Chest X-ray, AP view. Patient: 43 years old, sex M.
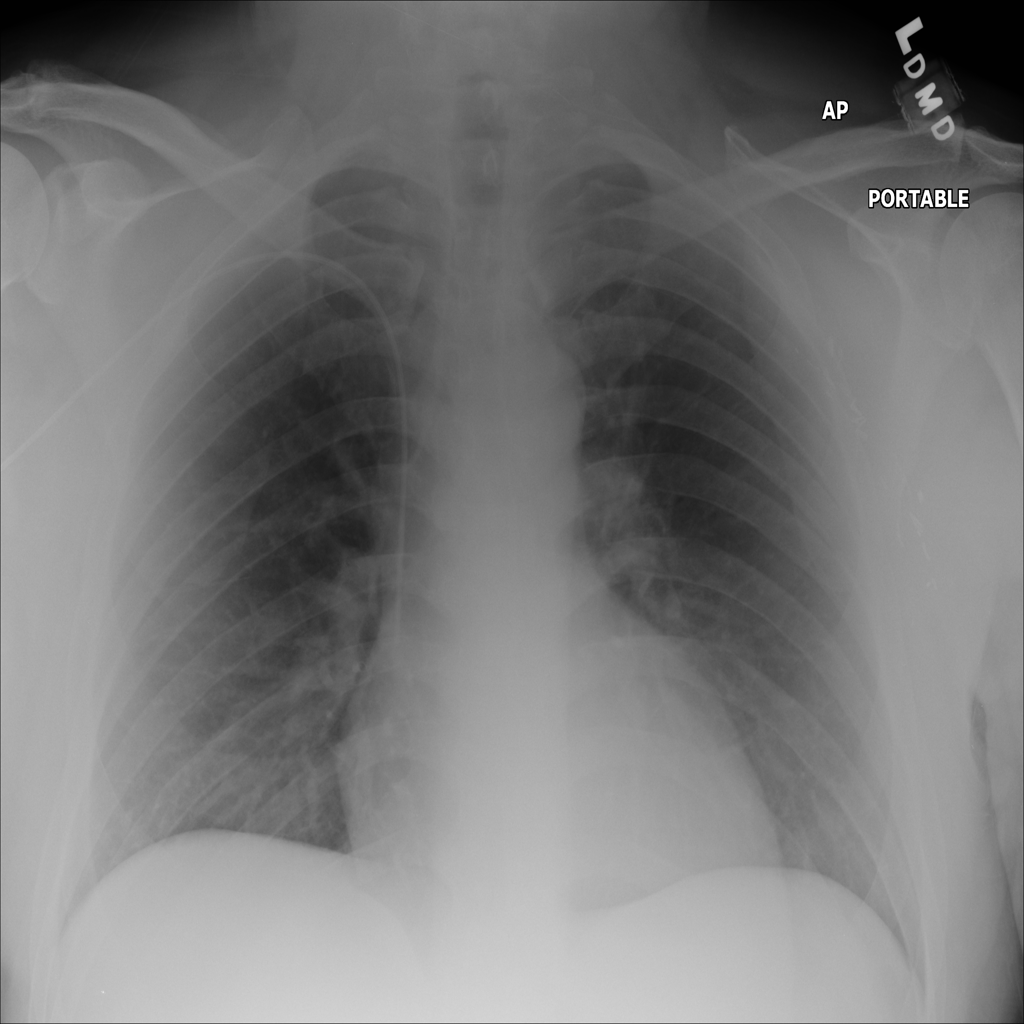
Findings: Infiltration